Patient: sex M, age 28
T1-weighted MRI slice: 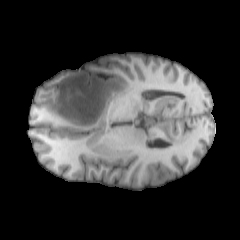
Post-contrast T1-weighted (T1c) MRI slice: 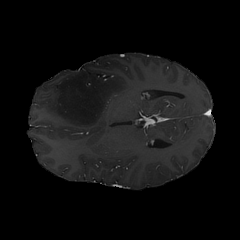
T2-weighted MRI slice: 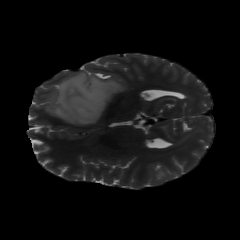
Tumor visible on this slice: yes
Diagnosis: Astrocytoma, IDH-mutant
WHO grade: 2